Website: home-depot
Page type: review-order
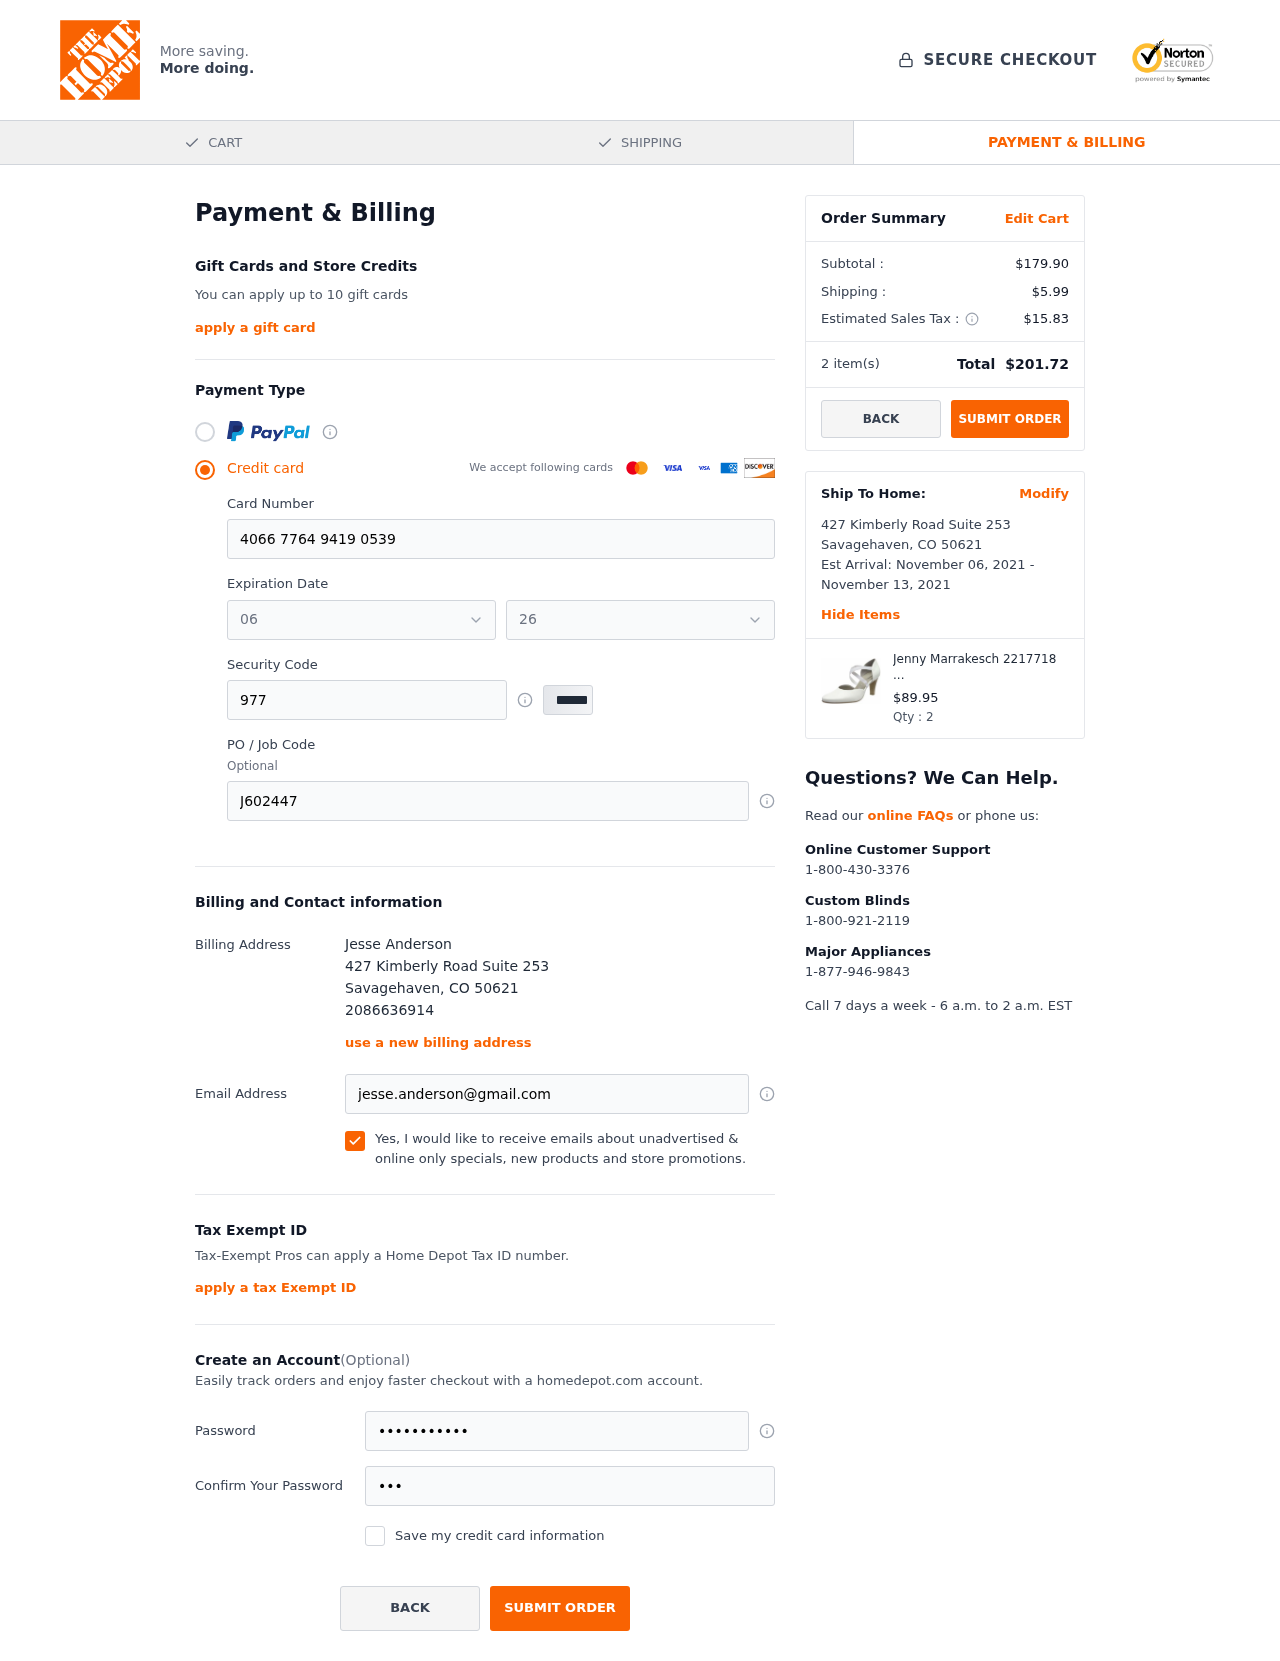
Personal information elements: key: PII_CARD_EXPIRY_MONTH
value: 06
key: PII_CARD_EXPIRY_YEAR
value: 26
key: PII_CITY
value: Savagehaven
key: PII_FULLNAME
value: Jesse Anderson
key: PII_PHONE
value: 2086636914
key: PII_POSTCODE
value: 50621
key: PII_STATE_ABBR
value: CO
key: PII_STREET
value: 427 Kimberly Road Suite 253
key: PII_CARD_NUMBER
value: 4066 7764 9419 0539
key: PII_CARD_CVV
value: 977
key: PII_JOB_CODE
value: J602447
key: PII_EMAIL
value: jesse.anderson@gmail.com
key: PII_STREET2
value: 427 Kimberly Road Suite 253
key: PII_POSTCODE2
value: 50621
Product elements: key: PRODUCT1_NAME
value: Jenny Marrakesch 2217718 Mules, (Blau 02), 2.5 UK
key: PRODUCT1_PRICE
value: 89.95
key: PRODUCT1_QUANTITY
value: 2
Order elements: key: ORDER_SUBTOTAL
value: $179.90
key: ORDER_SHIPPING_COST
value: $5.99
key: ORDER_TAX
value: $15.83
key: ORDER_NUM_ITEMS
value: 2
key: ORDER_TOTAL
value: $201.72
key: ORDER_SHIPPING_DATE
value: November 06, 2021
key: ORDER_DELIVERY_DATE
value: November 13, 2021